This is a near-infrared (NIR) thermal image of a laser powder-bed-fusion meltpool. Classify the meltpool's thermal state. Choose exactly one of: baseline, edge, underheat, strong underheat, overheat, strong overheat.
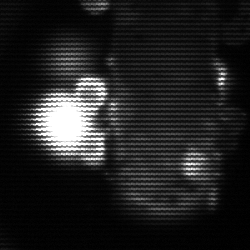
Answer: strong underheat